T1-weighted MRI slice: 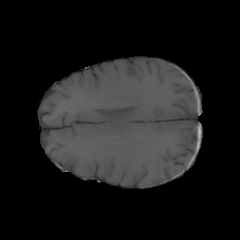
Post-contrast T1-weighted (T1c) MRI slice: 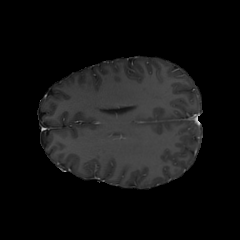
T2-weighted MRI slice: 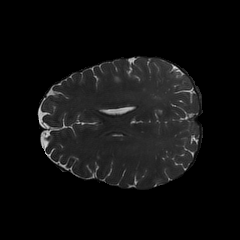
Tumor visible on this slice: no